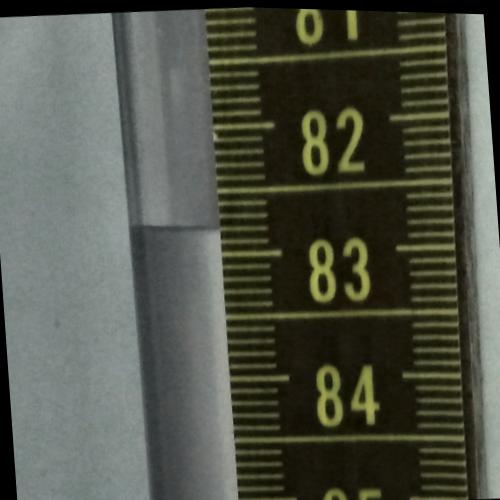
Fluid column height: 82.8 cm